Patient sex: M
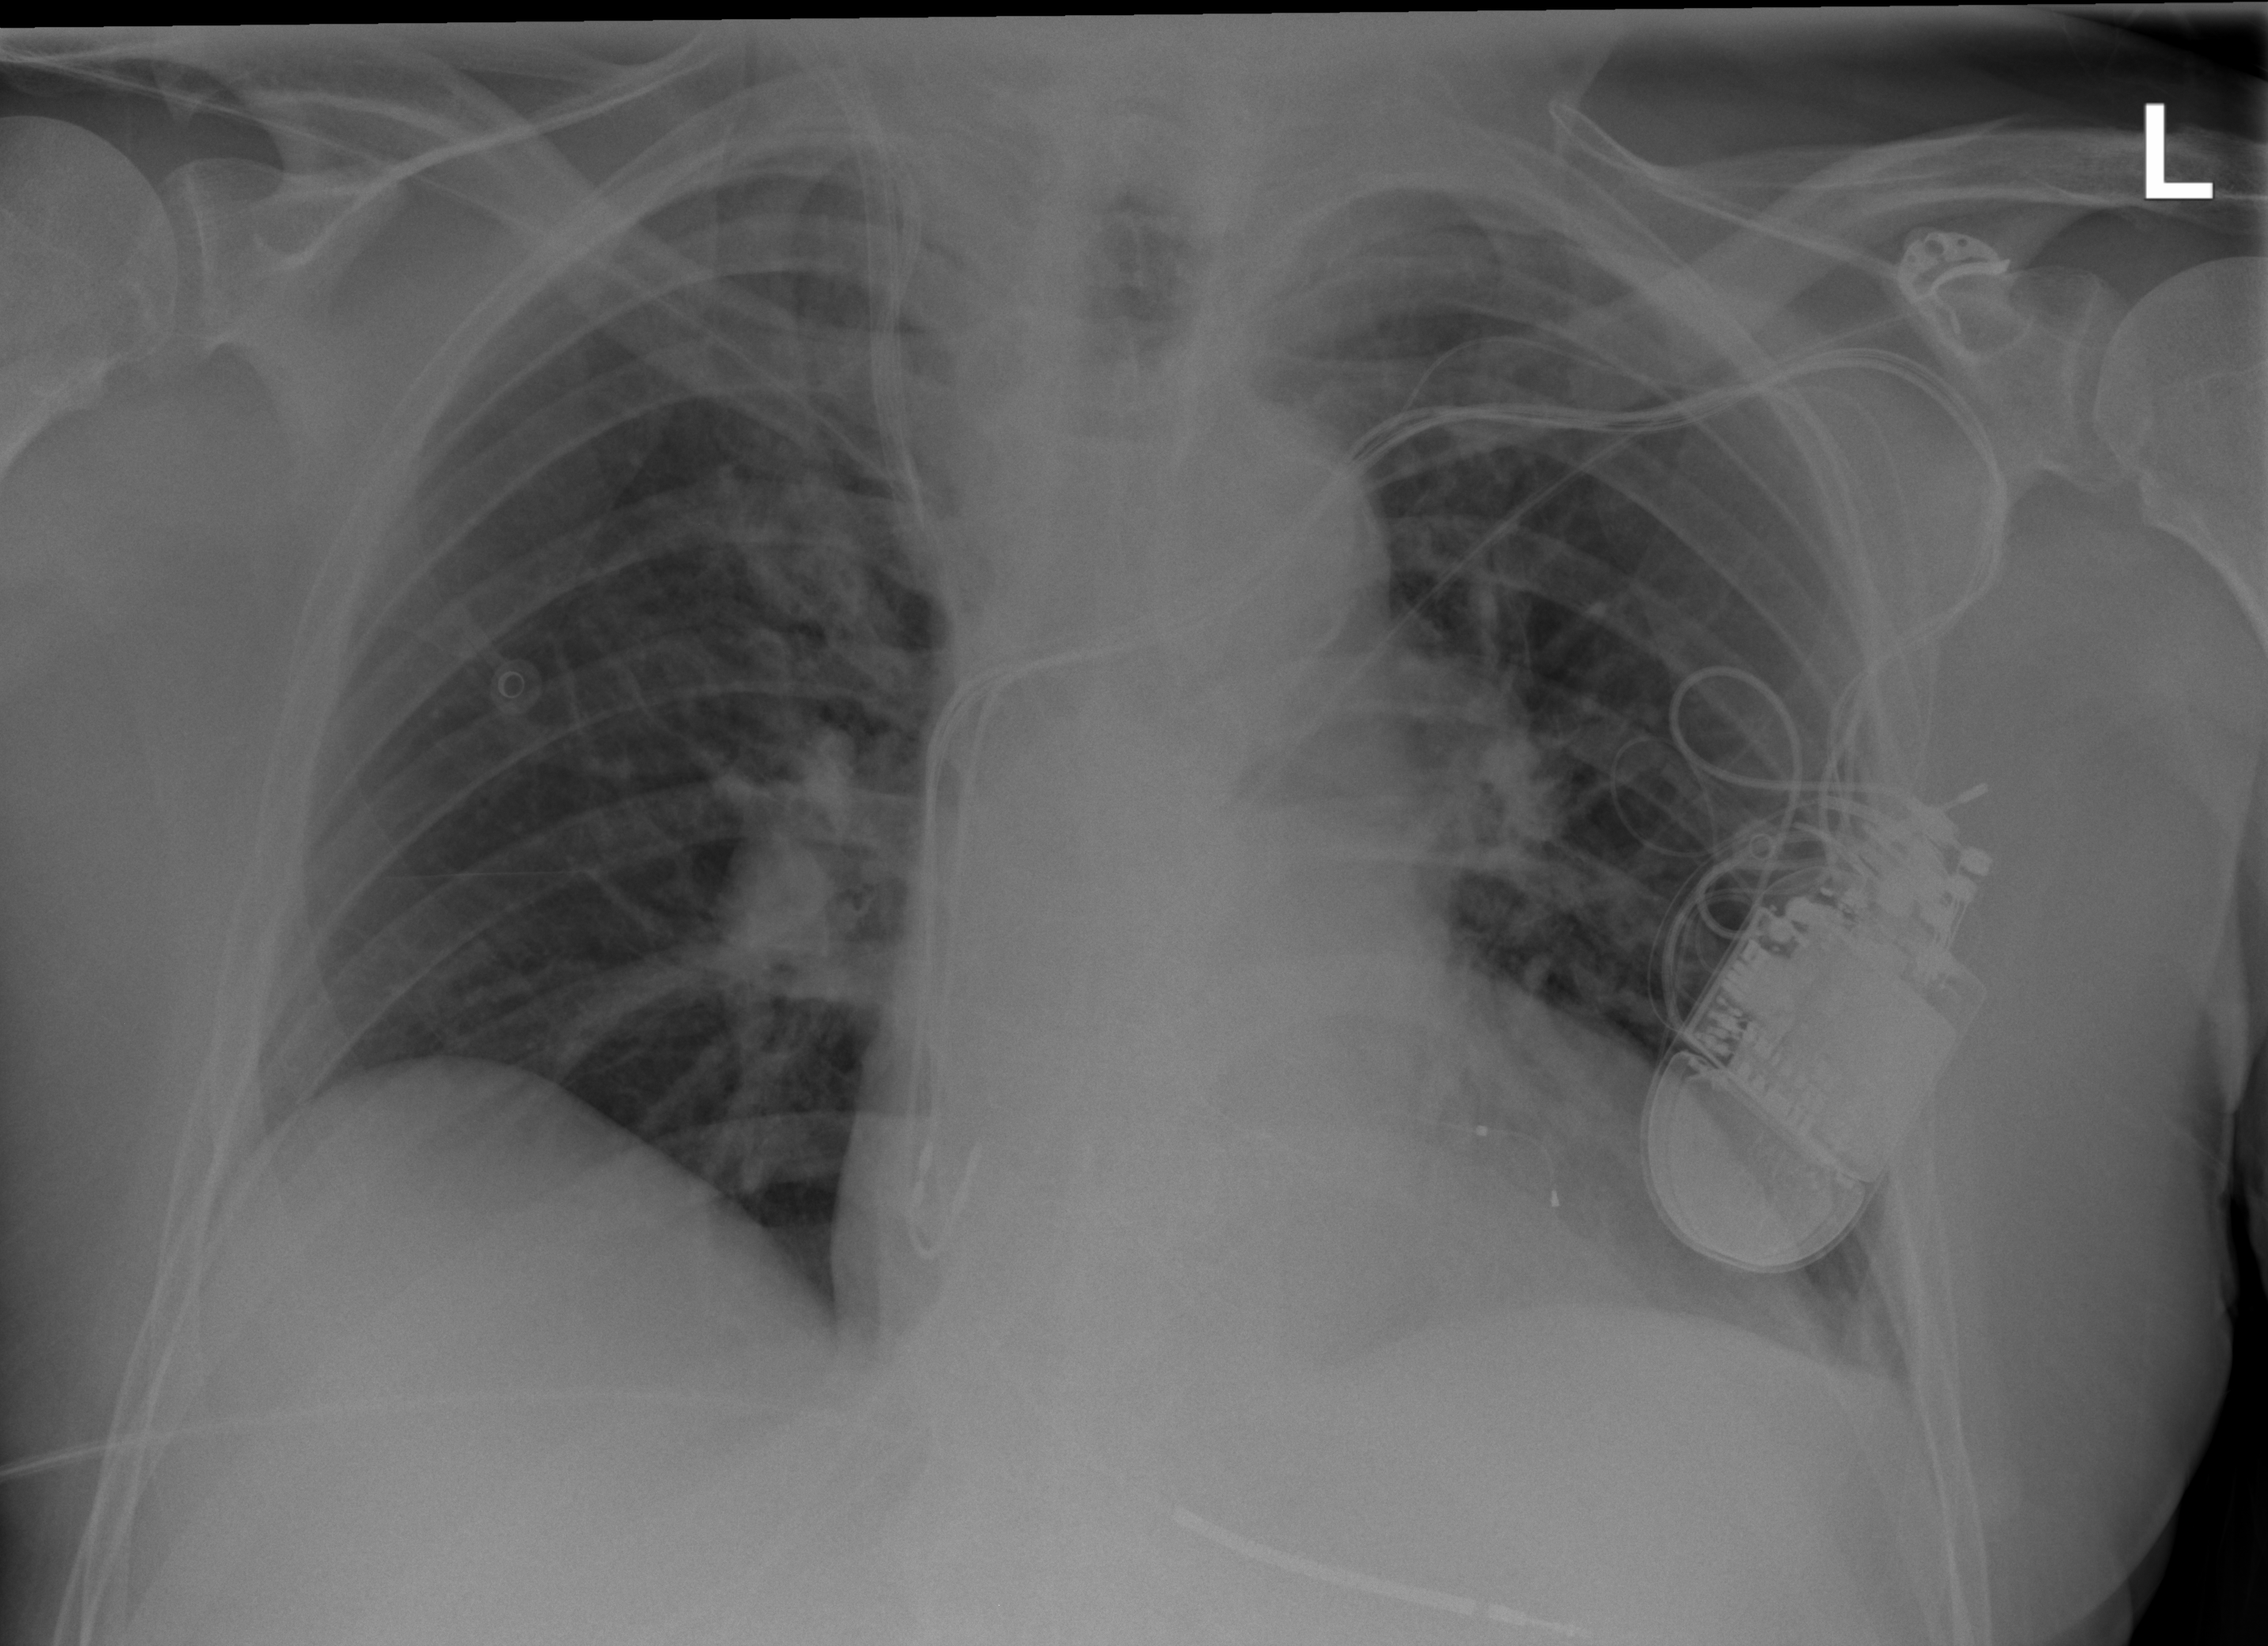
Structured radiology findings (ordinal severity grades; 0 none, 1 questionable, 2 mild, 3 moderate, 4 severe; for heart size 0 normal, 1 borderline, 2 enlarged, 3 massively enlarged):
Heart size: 1
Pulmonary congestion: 1
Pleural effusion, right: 0
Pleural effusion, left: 1
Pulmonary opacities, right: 0
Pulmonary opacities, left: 0
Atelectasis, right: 0
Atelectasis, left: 0